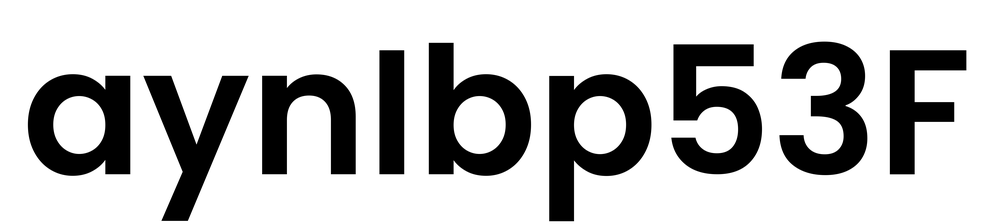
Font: Poppins-SemiBold